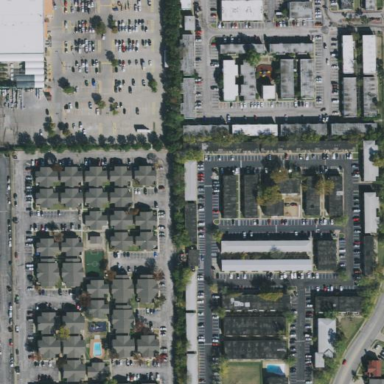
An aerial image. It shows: Residential area with apartments.